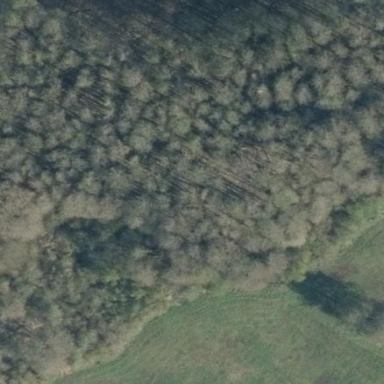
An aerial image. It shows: Forest area.